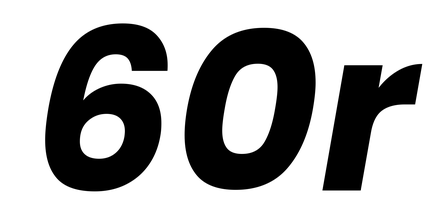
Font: Poppins-BoldItalic